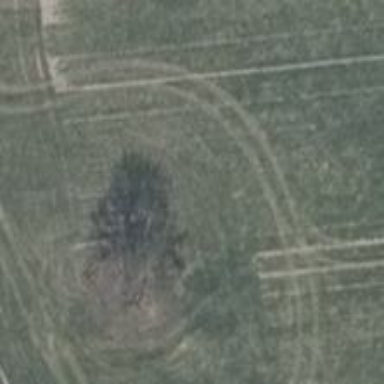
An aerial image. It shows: Deciduous tree currently leafless.